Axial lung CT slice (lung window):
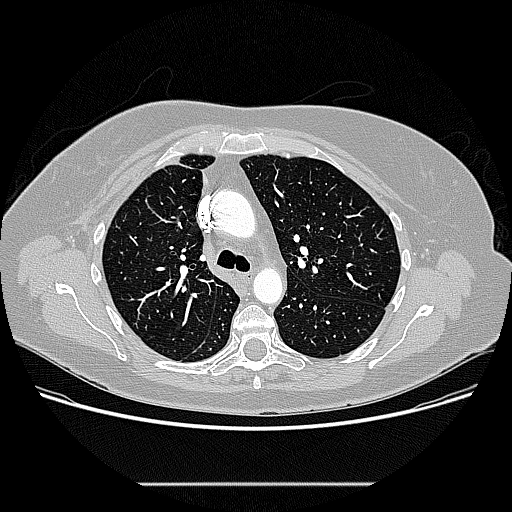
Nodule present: no